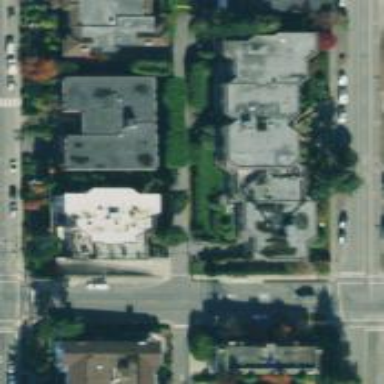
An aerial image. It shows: Alley classified as service road.